Question: I've been working on a simple program that make a button output something. But when i run it,
this
(I got this from the internet btw) does not show up. Is somethoing wrong with the code or something?
Please help me so the window above can appear :)
Code:
'''
from Tkinter import *
def asdf():
print('test')
tk = Tk()
b = Button(tk, text="test", command=asdf)
b.pack()
'''
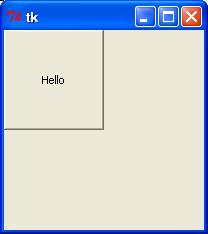
Answer: You forgot to call the <URL> method at the end of your program:
'''
from Tkinter import *
def asdf():
print('test')
tk = Tk()
b = Button(tk, text="test", command=asdf)
b.pack()
##############
tk.mainloop()
##############
'''
Doing so starts Tkinter's main event loop and creates the window.